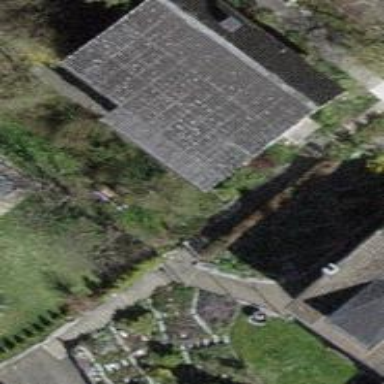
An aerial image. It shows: Building with tiled roof.